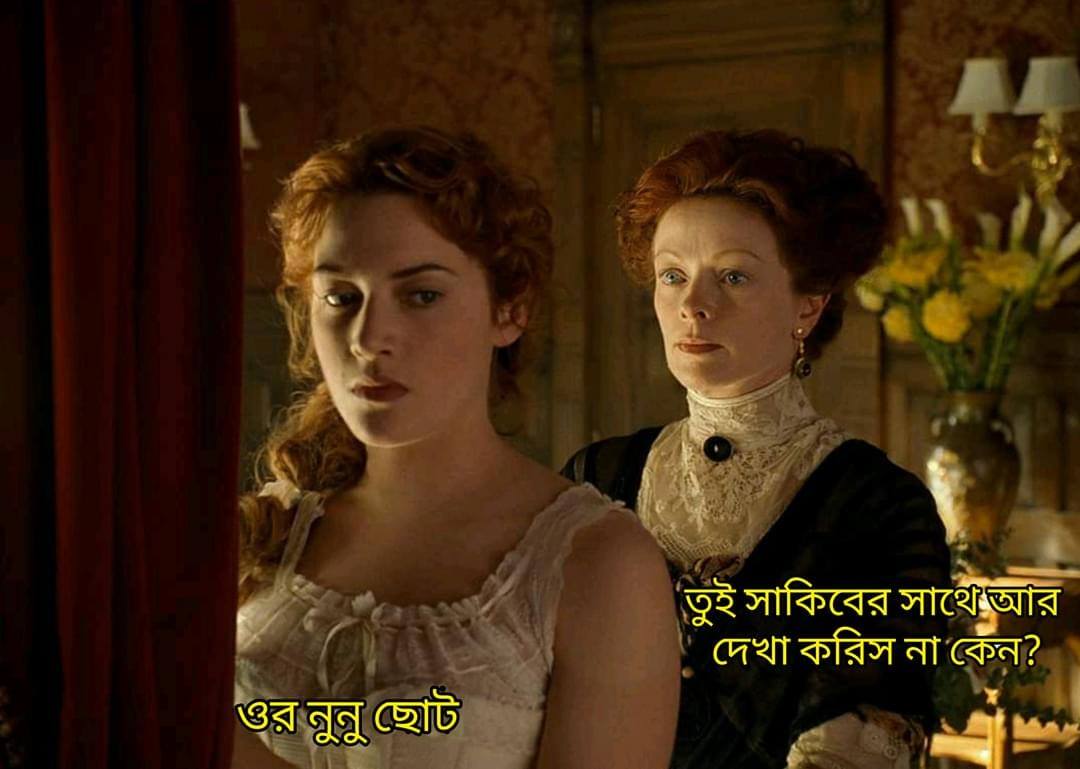
Text: তুই সাকিবের সাথে আর দেখা করিস না কেন ?    ওর নুনু ছোট
Label: Hate
Hate category: Personal Offence
Targeted group: Individual